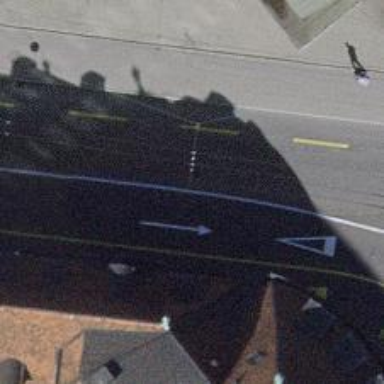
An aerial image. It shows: Secondary road with asphalt surface and trolley wires.